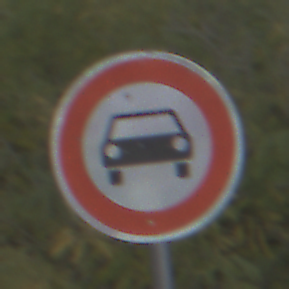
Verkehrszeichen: VerbotKraftwagen
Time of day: Midday
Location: Outdoor (Suburban)
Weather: Overcast
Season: NotSpecified
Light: Natural